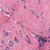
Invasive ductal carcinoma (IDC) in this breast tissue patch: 1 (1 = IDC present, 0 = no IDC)